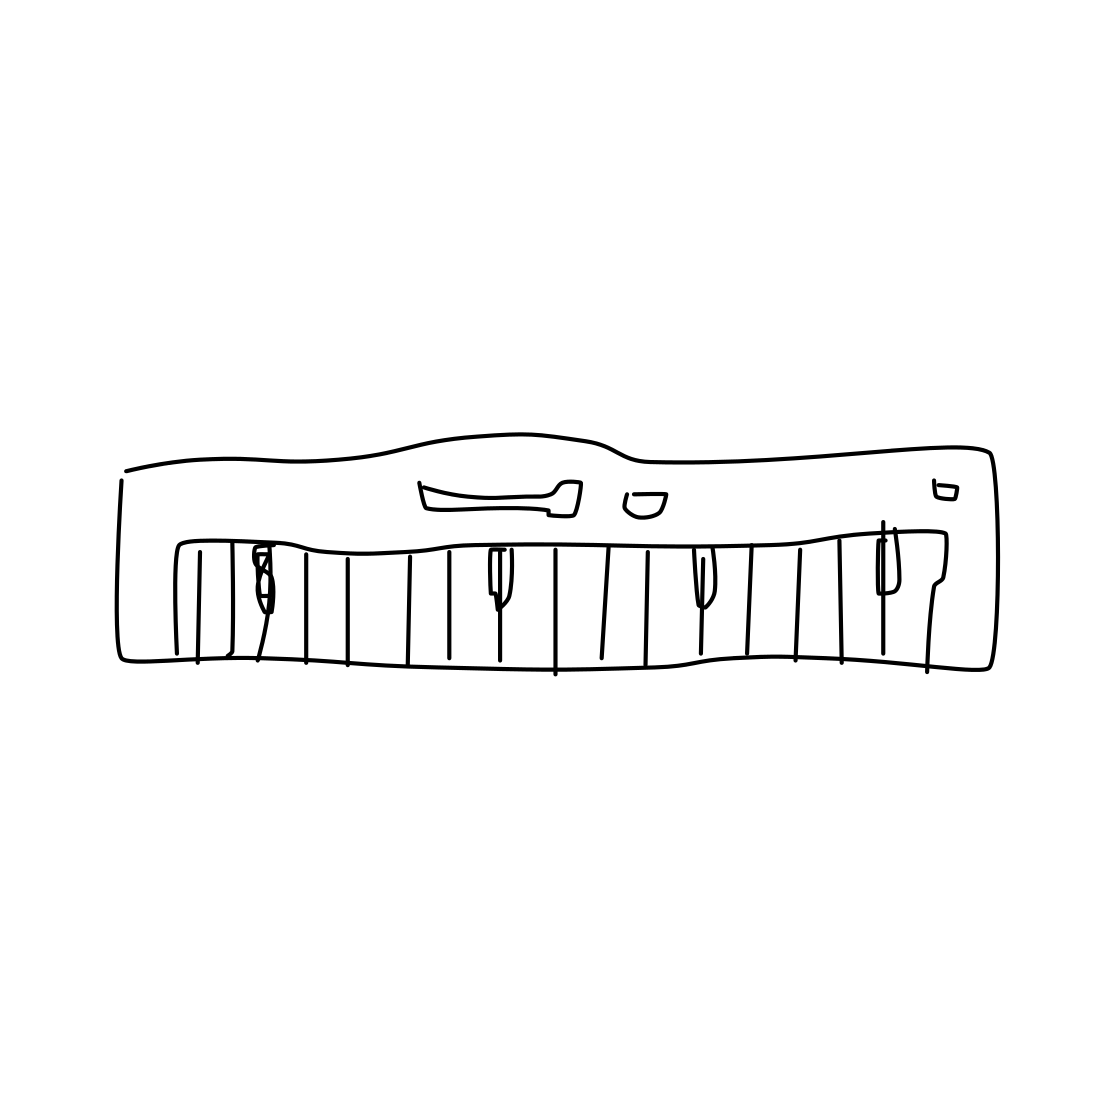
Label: keyboard